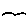
Label: bird